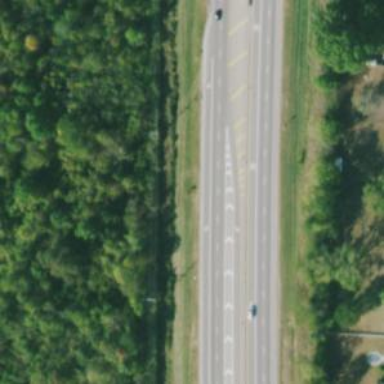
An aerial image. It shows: This image shows trunk highway that functions as expressway.